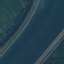
Land use / land cover: River